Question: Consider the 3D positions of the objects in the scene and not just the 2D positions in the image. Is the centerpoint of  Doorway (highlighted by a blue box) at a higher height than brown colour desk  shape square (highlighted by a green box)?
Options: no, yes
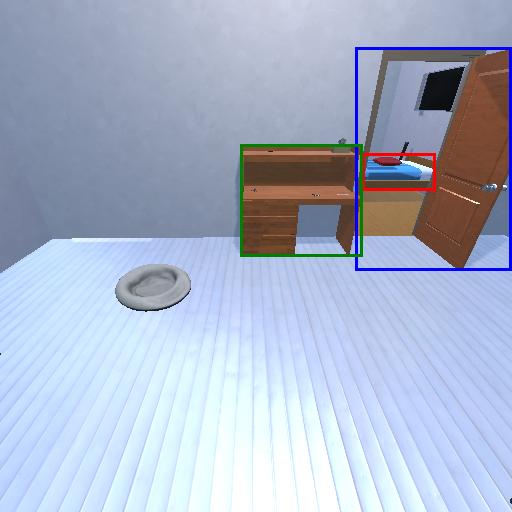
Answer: no